Interaction volume radius: 5 \u00c5
Interaction volume height: 15 \u00c5
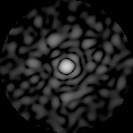
Disorder parameter: 0.8379